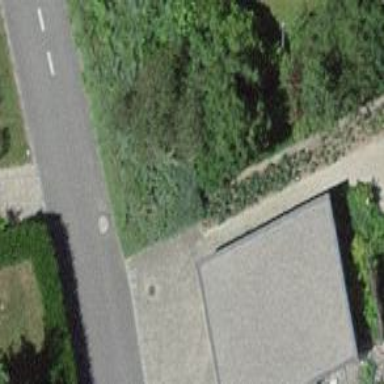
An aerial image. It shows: Garage building.